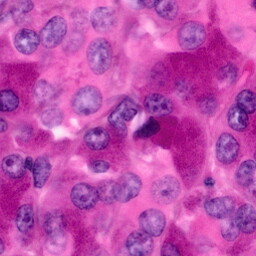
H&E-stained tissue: Pancreatic